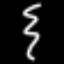
Label: squiggle